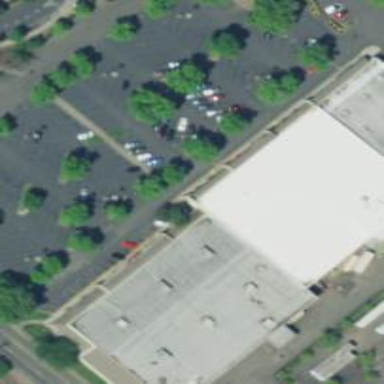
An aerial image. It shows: Retail building.